Question: Thank you for answering first. I want to combine the address and postcode if the condition is 0, and combine the address and postcode and 1 if the condition is 1. I tried the following, but the desired result does not come out. I would like to ask if the data type is a problem. Please give me a lot of advice.
'''
import pandas as pd
import numpy as np
data = pd.read_csv('./address.csv')
data['full address'] = np.where(data['condition']='0', data['address']+'-'+data['postcode'], data['address']+'-'+data['postcode']+'-'+data['condition'])
'''
> SyntaxError: keyword can't be an expression

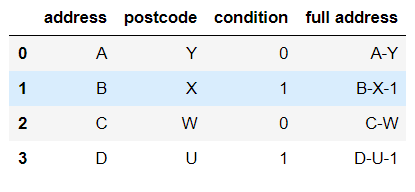
Answer: As pointed out by <URL> in the comments, the syntax is incorrect. Also, remove the single quotes from 0 if the column datatype is int. You need the '==' for checking equality.
Please note that the 'np.where' function as written will also output 'data['address']+'-'+data['postcode']+'-'+data['condition']' whenever 'data['condition']' is not equal to 0. It's essential an if-then-else clause.
'''
import pandas as pd
import numpy as np
data = pd.read_csv('./address.csv')
data['full address'] = np.where(
data['condition']== 0,
data['address']+'-'+data['postcode'],
data['address']+'-'+data['postcode']+'-'+data['condition']
)
'''